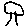
Label: tree